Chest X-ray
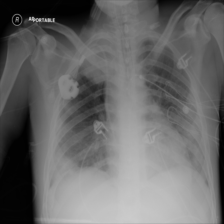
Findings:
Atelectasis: negative
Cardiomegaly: negative
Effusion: positive
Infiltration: negative
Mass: positive
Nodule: negative
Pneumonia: negative
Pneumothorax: negative
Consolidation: negative
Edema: negative
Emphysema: negative
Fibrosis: negative
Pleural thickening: negative
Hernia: negative